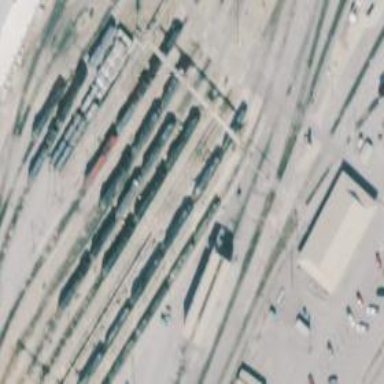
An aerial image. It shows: Railway yard.